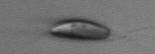
Label: Chrysochromulina